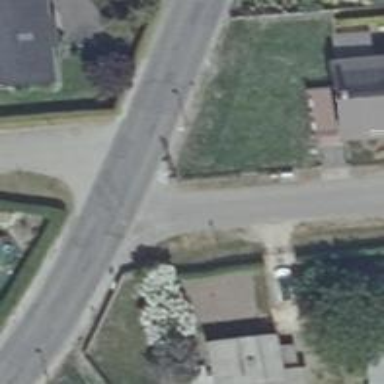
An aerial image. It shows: Road with "give way" sign.